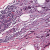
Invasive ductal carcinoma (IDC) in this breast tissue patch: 1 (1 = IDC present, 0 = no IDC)